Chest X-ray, AP view. Patient: 76 years old, sex F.
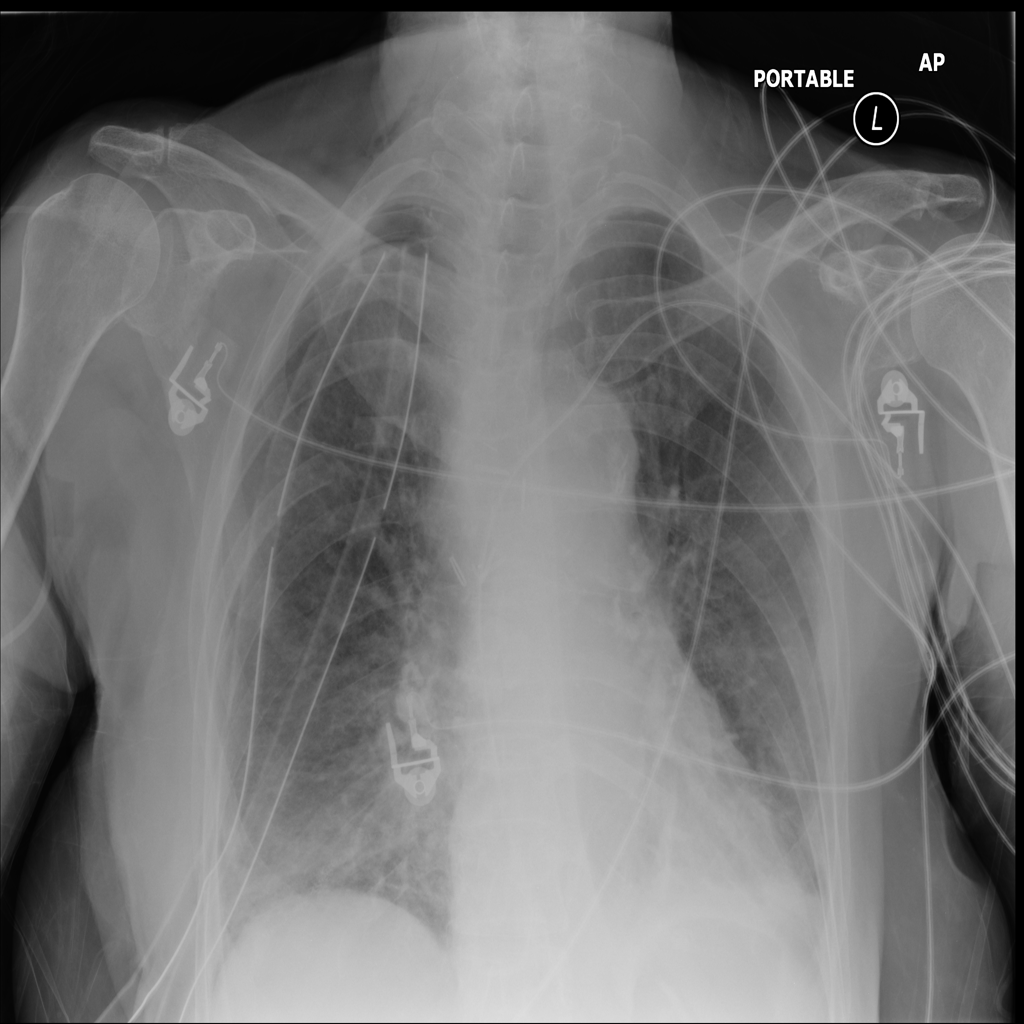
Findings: Emphysema, Mass